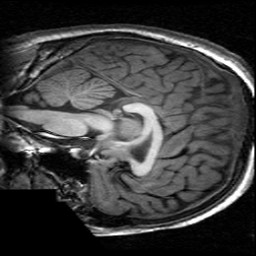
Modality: T1w
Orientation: sagittal
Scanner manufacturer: ge
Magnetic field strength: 3 T
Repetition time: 0.00904 s
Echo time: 0.00184 s